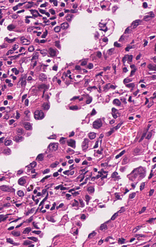
Tumor epithelial tissue: yes
Tumor-associated stroma tissue: yes
Normal tissue: no